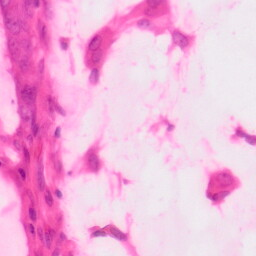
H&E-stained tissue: Colon